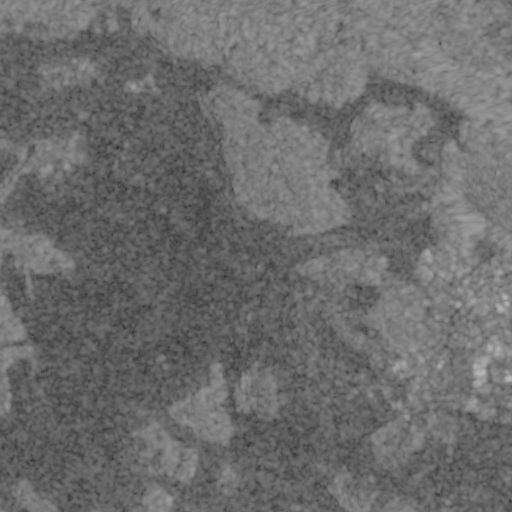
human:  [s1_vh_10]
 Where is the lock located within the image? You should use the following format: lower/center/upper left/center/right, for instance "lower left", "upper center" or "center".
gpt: The lock is located in the lower right of the image.
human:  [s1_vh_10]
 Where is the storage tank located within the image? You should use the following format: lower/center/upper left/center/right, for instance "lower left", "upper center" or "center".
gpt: The storage tank is located in the lower center of the image.
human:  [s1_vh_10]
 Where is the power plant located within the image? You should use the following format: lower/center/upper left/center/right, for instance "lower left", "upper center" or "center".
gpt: There is no power plant in the image.

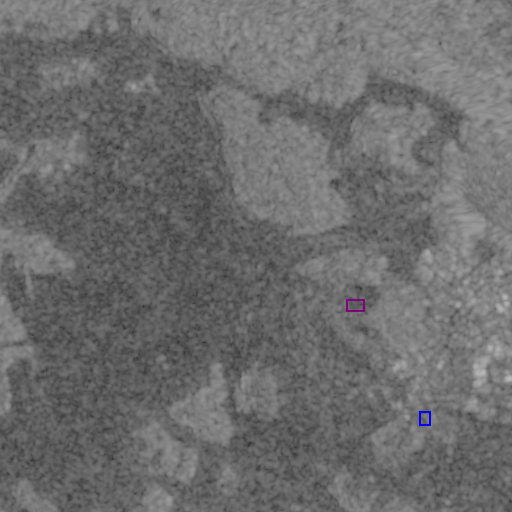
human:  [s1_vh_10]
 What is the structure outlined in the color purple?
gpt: The structure outlined in purple is a park.
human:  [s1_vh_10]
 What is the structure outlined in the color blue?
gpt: The structure outlined in blue is a parking lot.
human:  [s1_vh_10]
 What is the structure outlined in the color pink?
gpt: There is no pink outline.